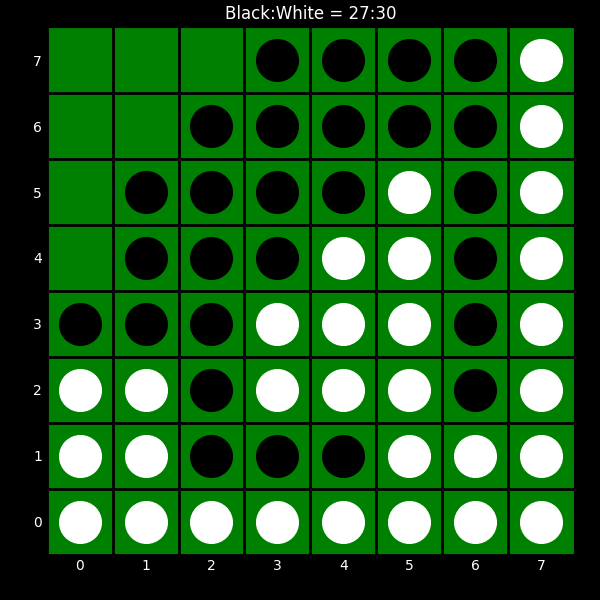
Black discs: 27
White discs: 30